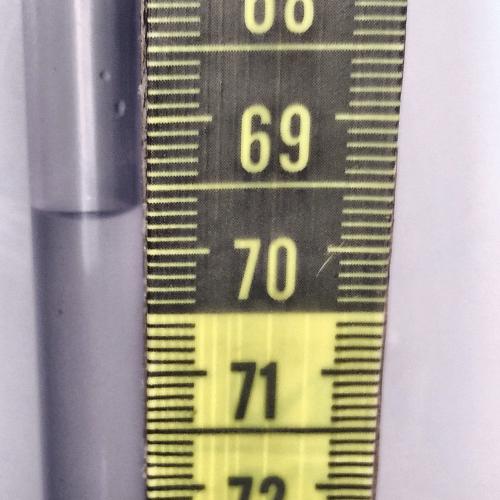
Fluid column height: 69.7 cm